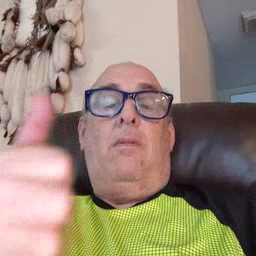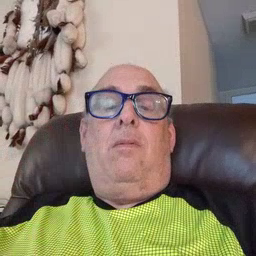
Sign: tomorrow